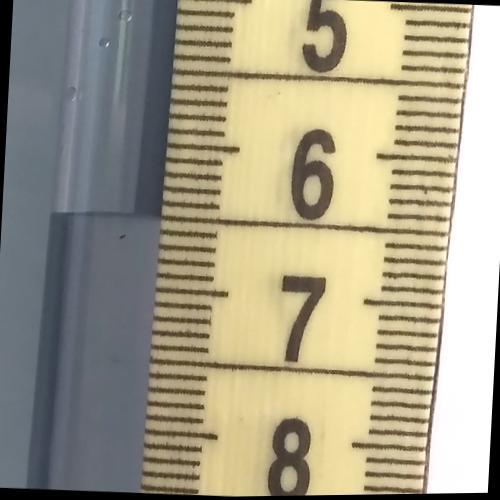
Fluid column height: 6.5 cm